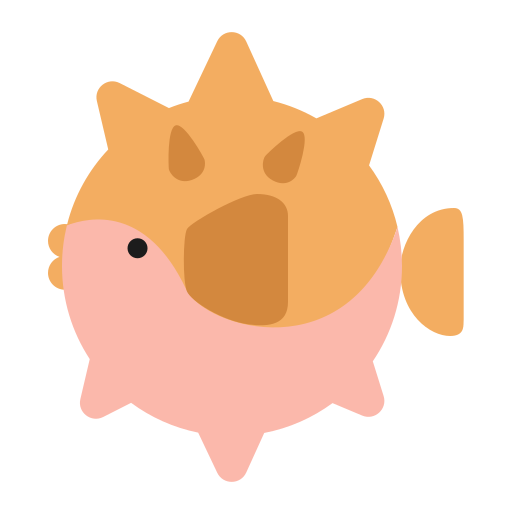
blowfish flat